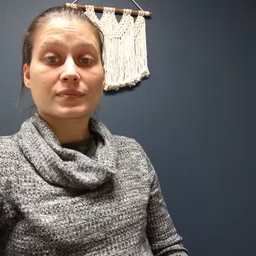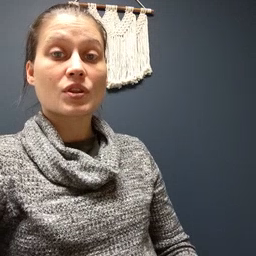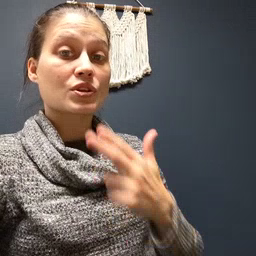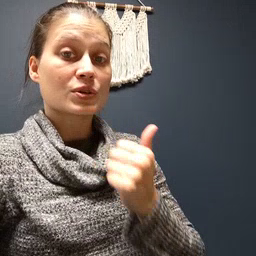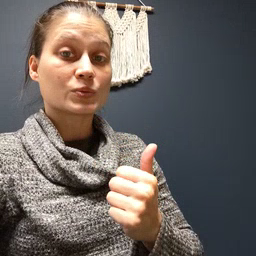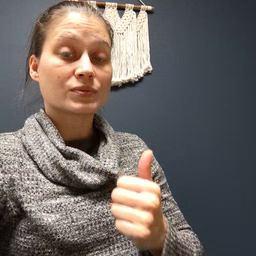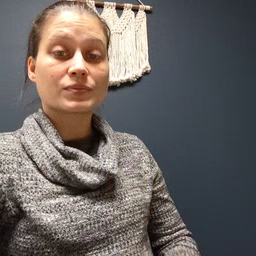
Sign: cute